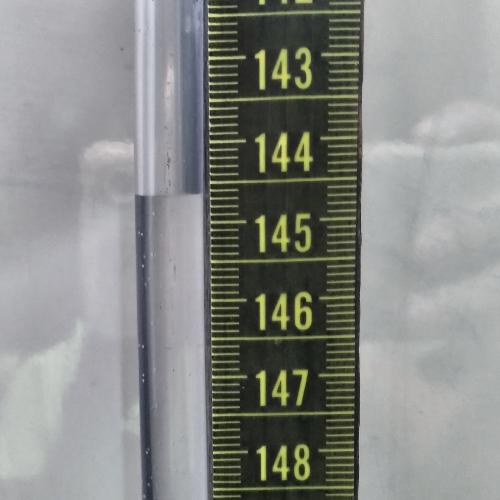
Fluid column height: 144.6 cm